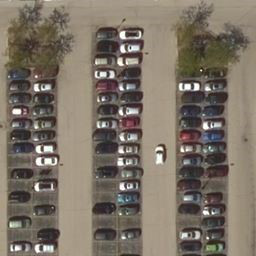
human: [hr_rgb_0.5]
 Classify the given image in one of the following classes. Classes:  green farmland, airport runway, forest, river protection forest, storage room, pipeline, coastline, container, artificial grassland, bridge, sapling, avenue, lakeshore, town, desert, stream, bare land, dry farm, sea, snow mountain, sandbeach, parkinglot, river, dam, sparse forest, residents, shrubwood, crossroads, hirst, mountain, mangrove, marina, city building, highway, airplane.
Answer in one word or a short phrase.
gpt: parkinglot